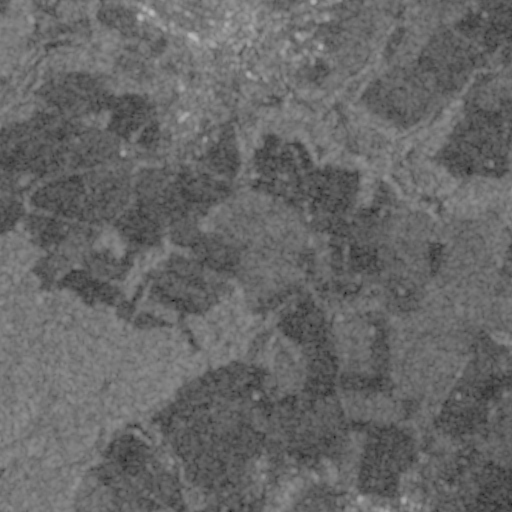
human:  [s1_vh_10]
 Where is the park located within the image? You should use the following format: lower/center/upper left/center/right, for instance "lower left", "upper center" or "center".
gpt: The park is located in the upper center of the image.
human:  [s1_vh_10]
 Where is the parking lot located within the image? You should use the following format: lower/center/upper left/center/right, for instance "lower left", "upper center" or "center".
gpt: The parking lot is located in the upper center of the image.
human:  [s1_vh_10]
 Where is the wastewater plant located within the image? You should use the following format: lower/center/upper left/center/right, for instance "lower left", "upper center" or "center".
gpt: The wastewater plant is located in the upper left of the image.
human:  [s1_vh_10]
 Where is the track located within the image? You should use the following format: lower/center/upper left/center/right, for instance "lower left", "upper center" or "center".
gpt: There is no track in the image.

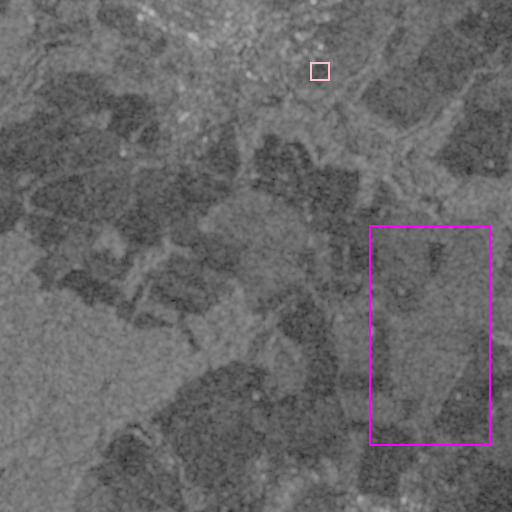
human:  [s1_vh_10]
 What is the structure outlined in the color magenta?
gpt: The structure outlined in magenta is a crop field.
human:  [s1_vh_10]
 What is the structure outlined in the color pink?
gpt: The structure outlined in pink is a park.
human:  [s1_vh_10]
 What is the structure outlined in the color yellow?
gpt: There is no yellow outline.